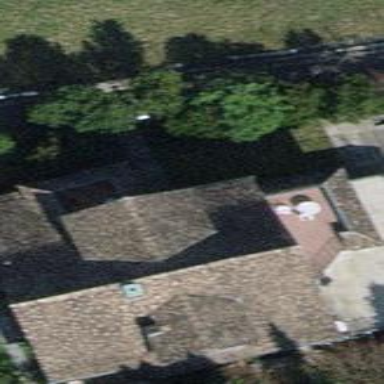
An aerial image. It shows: Detached building.